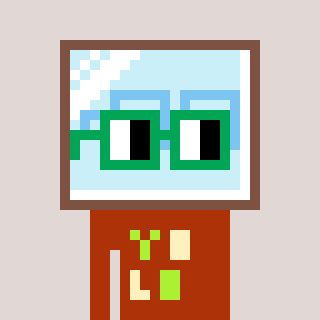
a pixel art character with square green glasses, a mirror-shaped head and a hotbrown-colored body on a warm background